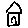
Label: house